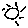
Label: sun